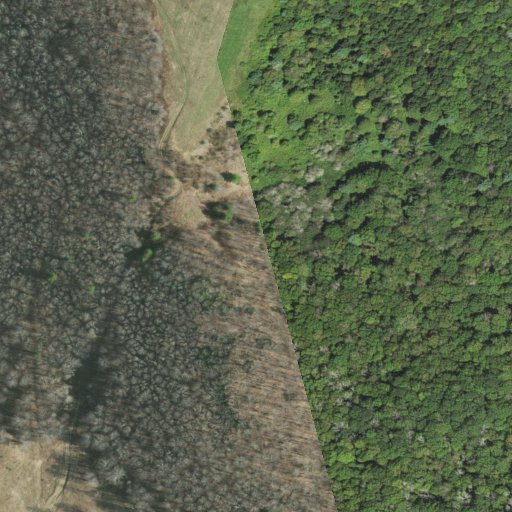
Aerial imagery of gap in Tennessee named Haw Gap containing deciduous forest, pasture, shrub, open development, and grassland